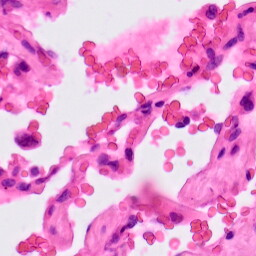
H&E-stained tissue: Lung